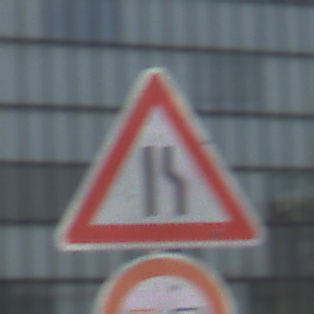
Verkehrszeichen: EinseitigVerengteFahrbahnRechts
Zusatzzeichen unten: Ueberholverbot
Umgebung: Outdoor, Urban
Tageszeit: SunriseSunset
Wetter: PartlyCloudy
Licht: Natural
Jahreszeit: NotSpecified
Kontrast: LowContrast